Question: I have added a message count using the MKNumberBadgeView via the following code in my uiTableView Homepage -
'''
-(void)counterBtn{
_numberBadge = [[MKNumberBadgeView alloc] initWithFrame:CGRectMake(25, -10, 40, 40)];
_numberBadge.strokeColor = [UIColor colorWithRed:239.0/255.0 green:117.0/255.0 blue:33/255.0 alpha:0];
_numberBadge.fillColor = [UIColor colorWithRed:239.0/255.0 green:117.0/255.0 blue:33/255.0 alpha:1];
_numberBadge.shine = NO;
_numberBadge.hideWhenZero = YES;
_numberBadge.value = _countBtnNo;
[self.navigationController.navigationBar addSubview:_numberBadge];
}
'''
All works fine - but if I navigate from this view to a subview the counter is still shown over the back button as in screenshot -

Is it possible to temporarily hide this button - then show it again when I return to the homepage?
I was thinking something along these lines in the subview's viewdidload method? -
'''
[self.navigationController.navigationBar.subviews setHidden:YES];
'''
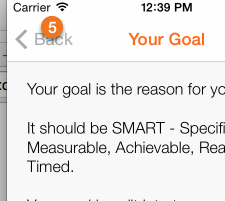
Answer: Try this in 'HomeScreen':
'''
- (void)viewDidAppear:(BOOL)animated {
[super viewDidAppear:animated];
_numberBadge.hidden = NO;
}
- (void)viewWillDisappear:(BOOL)animated {
[super viewWillDisappear:animated];
_numberBadge.hidden = YES;
}
'''